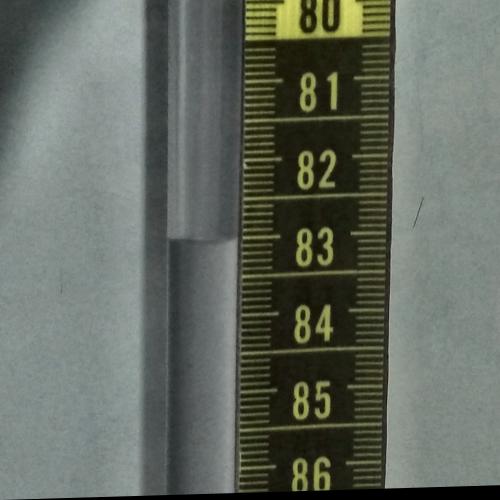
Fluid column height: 83.0 cm